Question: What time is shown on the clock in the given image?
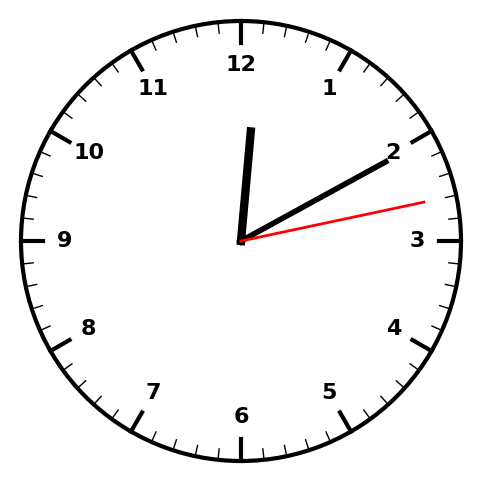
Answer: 12:10:13